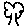
Label: tree